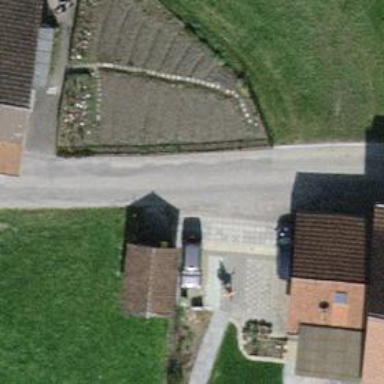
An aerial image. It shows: Post box is visible.